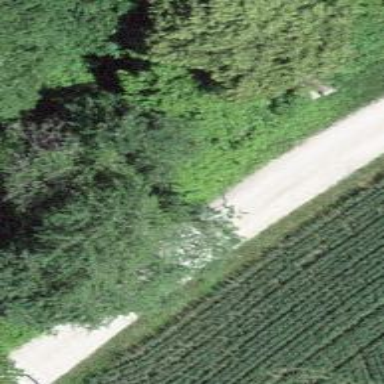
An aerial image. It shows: Unpaved track with grade2 tracktype.